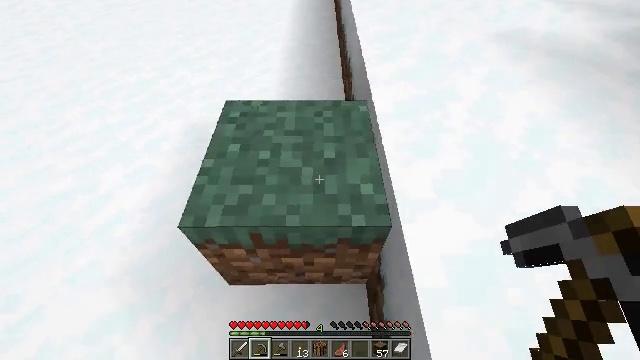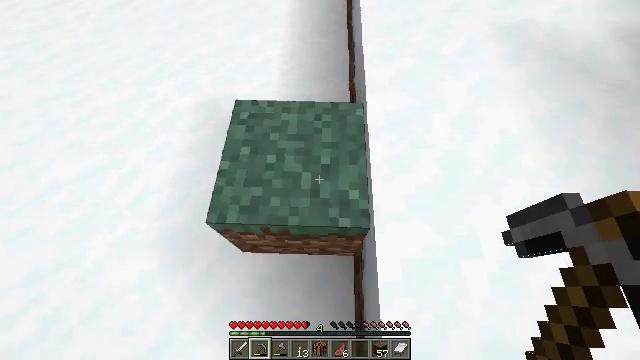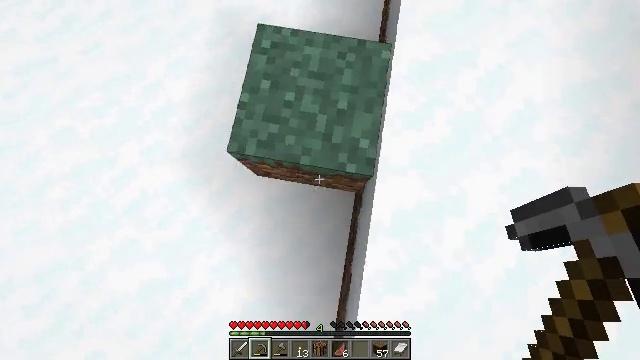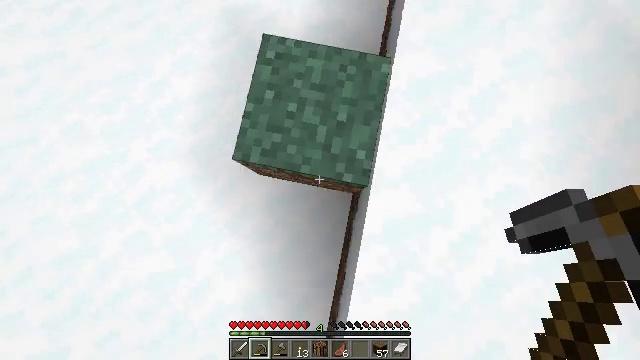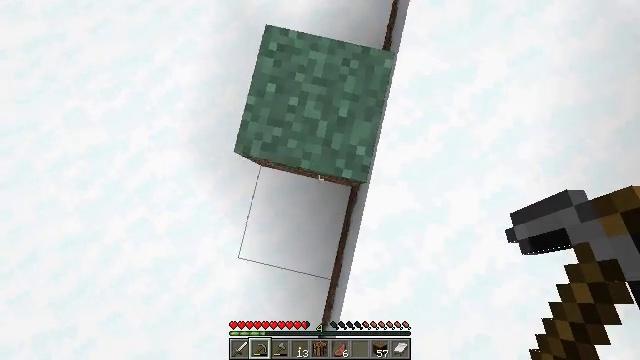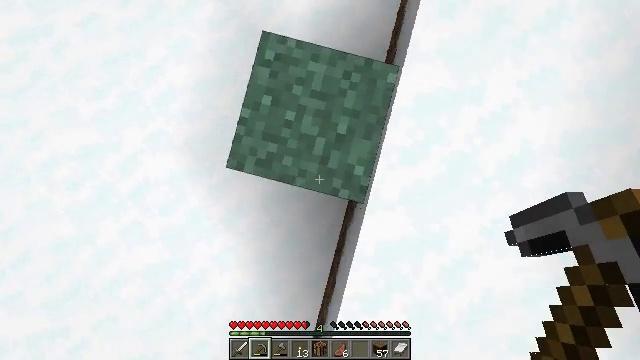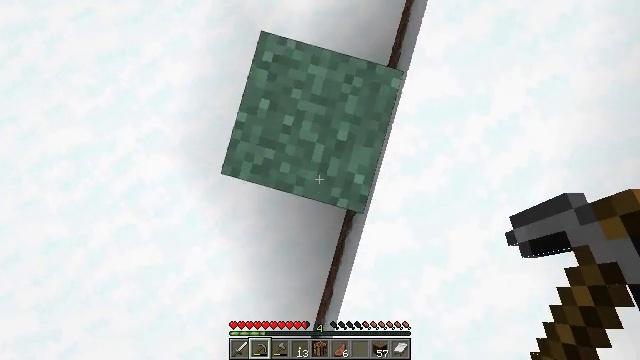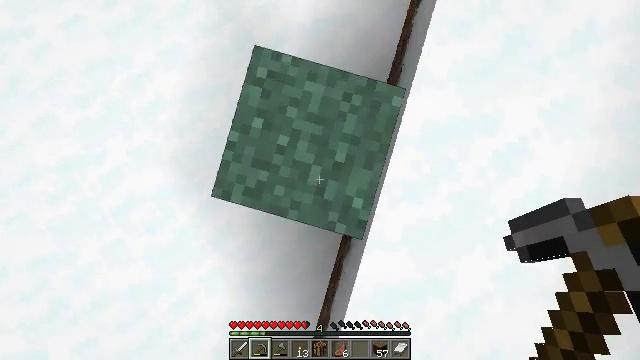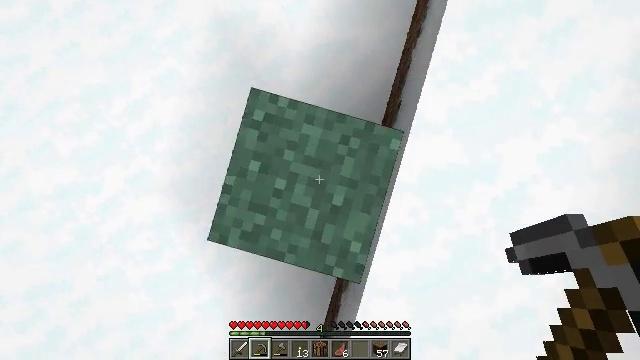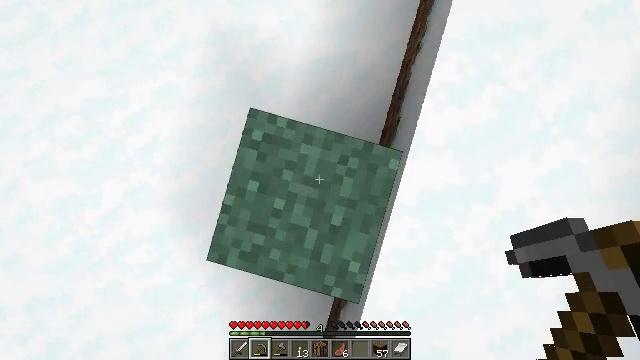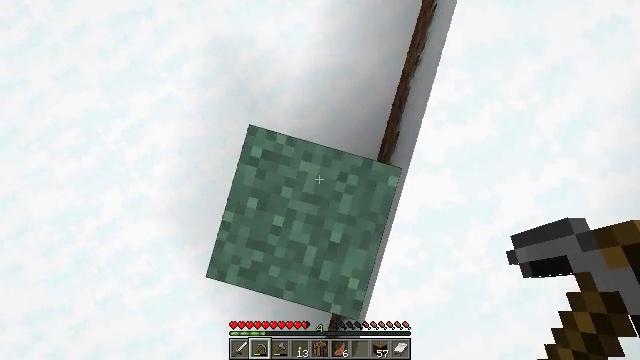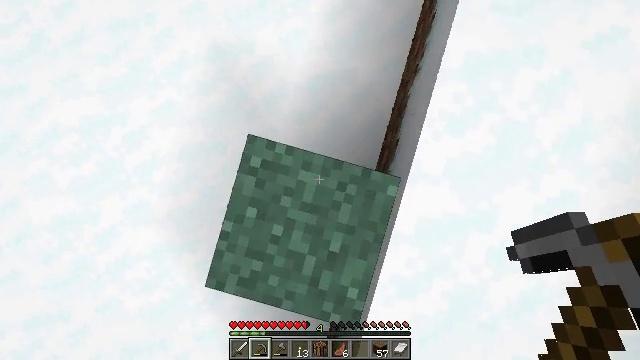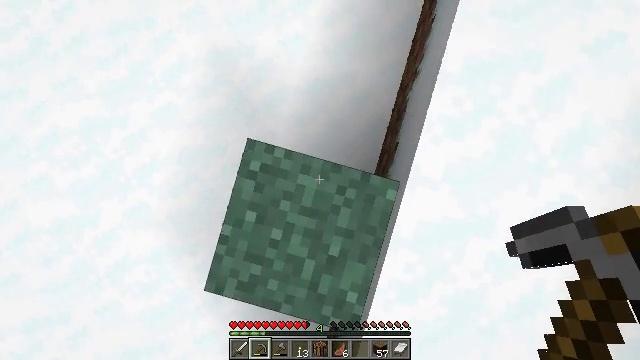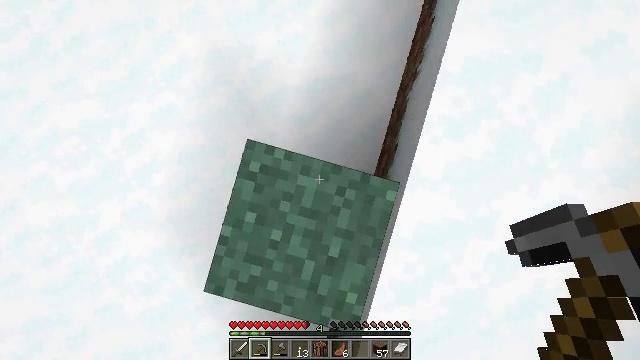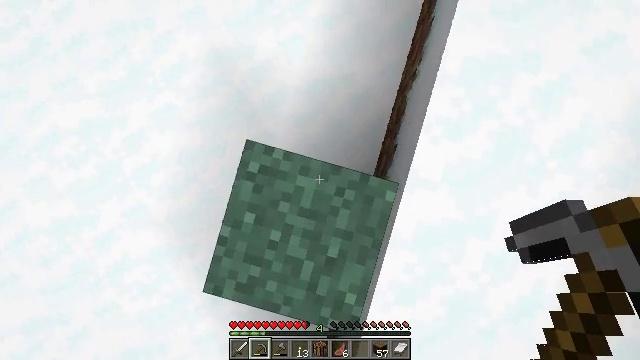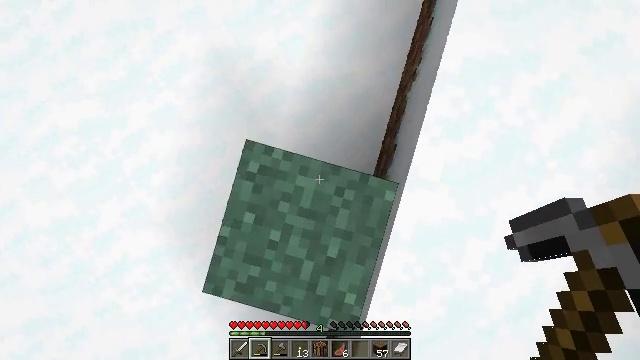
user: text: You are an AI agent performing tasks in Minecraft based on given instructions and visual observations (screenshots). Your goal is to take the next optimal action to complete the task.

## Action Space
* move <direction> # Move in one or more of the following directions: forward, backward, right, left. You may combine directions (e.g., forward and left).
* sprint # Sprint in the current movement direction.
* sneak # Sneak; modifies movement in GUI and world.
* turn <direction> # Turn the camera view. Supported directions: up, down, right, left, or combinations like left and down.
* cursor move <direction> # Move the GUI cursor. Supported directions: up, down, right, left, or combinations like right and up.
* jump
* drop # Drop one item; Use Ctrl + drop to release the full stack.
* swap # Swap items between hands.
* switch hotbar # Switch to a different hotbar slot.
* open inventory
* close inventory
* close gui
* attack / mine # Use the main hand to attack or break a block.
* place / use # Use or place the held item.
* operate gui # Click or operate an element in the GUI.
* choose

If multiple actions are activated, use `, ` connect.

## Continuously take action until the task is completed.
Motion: motion action
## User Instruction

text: Harvest the ice from frozen areas.
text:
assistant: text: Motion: move forward, turn left and down, jump
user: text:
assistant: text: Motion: move forward, turn left and down, jump
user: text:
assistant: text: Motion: move forward, turn left and down
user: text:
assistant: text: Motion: move forward, turn left and down
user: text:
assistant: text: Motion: move forward, turn left and down
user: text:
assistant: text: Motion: move forward, turn left and down
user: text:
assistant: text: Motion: move forward
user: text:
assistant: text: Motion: move forward
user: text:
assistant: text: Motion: no_op
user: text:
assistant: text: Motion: no_op
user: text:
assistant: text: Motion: no_op
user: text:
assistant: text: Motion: no_op
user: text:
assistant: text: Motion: no_op
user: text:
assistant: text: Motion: no_op
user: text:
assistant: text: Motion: no_op
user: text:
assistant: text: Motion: no_op
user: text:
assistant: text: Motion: no_op
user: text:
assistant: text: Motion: turn right
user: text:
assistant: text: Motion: turn right and up
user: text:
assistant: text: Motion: move forward, turn right and up
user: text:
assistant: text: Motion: move forward, turn right and up
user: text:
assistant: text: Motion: move forward, turn right and up
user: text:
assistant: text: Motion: move forward, turn up, jump
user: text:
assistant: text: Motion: move forward, jump
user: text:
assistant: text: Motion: move forward, turn down, jump
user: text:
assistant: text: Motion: move forward, jump
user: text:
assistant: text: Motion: move forward
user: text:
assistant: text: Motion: move forward
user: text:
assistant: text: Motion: move forward
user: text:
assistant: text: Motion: move forward